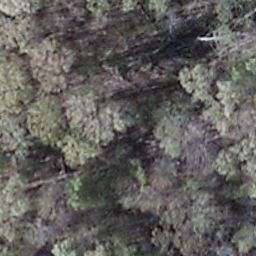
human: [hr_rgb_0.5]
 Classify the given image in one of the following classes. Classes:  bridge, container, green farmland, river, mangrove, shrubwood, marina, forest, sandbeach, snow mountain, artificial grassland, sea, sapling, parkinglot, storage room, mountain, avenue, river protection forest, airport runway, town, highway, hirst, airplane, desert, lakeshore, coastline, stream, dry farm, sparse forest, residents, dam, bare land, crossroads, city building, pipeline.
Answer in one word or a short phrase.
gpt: shrubwood